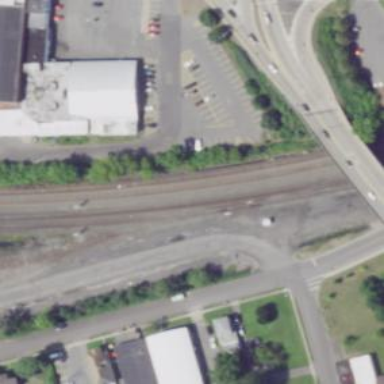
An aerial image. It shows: Rail spur service.